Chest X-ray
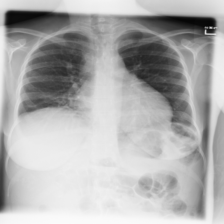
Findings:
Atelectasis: positive
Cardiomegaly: negative
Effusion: negative
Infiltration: negative
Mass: negative
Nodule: negative
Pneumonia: negative
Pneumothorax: negative
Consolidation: negative
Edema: negative
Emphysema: negative
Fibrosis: negative
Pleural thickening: negative
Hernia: negative